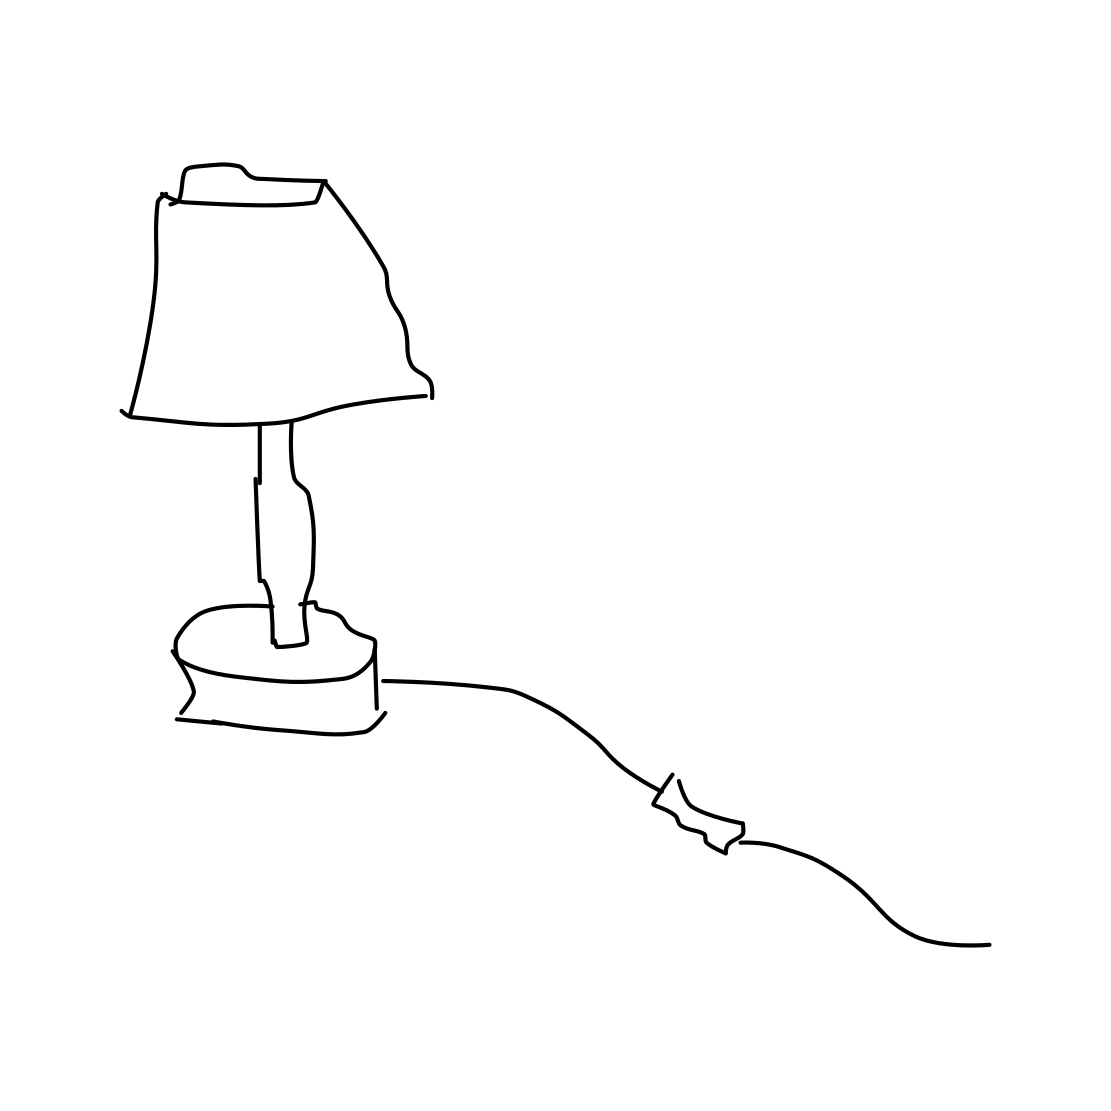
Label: tablelamp